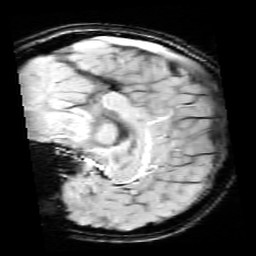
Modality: SWI
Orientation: sagittal
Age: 11
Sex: male
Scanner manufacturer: siemens
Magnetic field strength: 3 T
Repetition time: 0.027 s
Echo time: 0.02 s